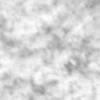
Label: no_change